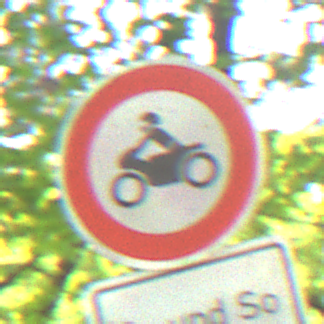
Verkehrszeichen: VerbotKraftraeder
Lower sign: ZeitangabenMitBeschraenkungAufWochentage8
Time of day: MorningAfternoon
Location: Outdoor (RoadRail)
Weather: Clear
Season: NotSpecified
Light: Natural